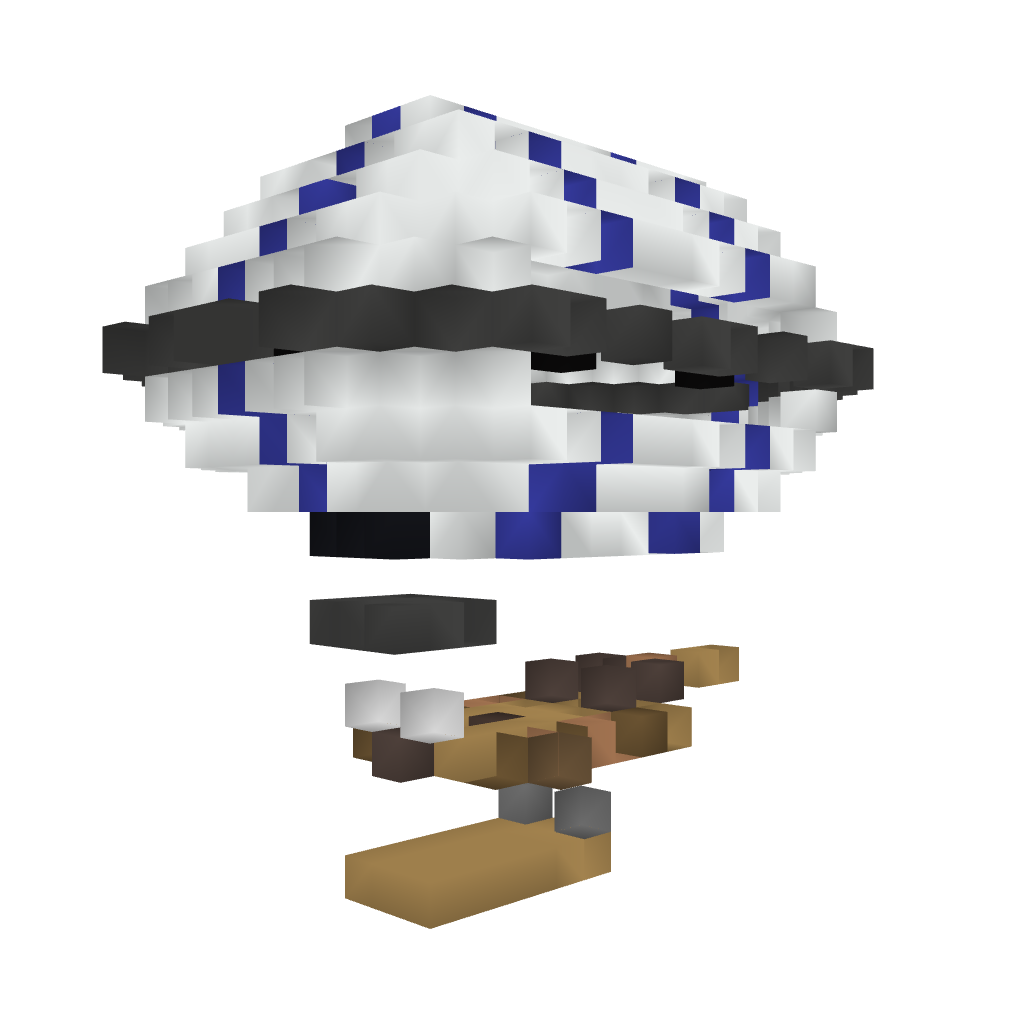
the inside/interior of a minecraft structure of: Small airship